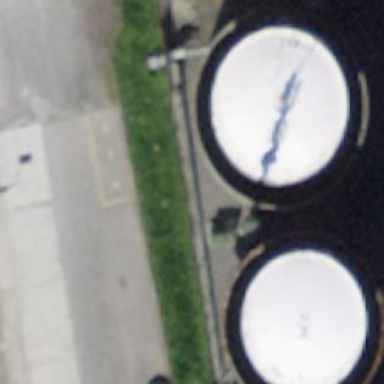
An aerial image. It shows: Industrial building with storage tank.